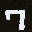
Label: 7